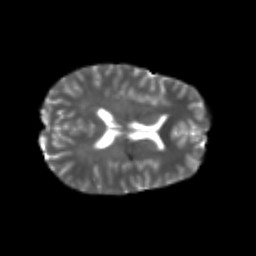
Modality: T2w
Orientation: axial
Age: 24
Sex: female
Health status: healthy
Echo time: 0.074 s